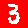
Digit: 3